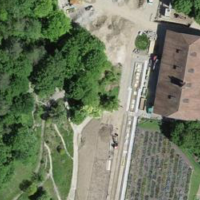
EUNIS habitat code: 53
Species observed at this site:
Hemipenthes maura
Armeria maritima
Cistus laurifolius
Filipendula ulmaria